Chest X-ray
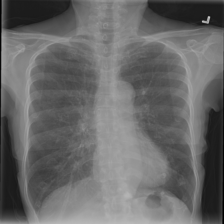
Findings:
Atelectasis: negative
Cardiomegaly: negative
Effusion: negative
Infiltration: negative
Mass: negative
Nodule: negative
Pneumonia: negative
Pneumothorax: negative
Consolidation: negative
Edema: negative
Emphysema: negative
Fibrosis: negative
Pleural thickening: negative
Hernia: negative